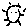
Label: sun